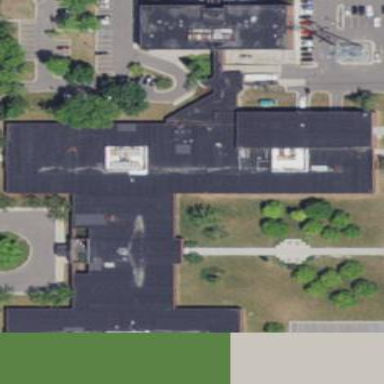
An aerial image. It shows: Hospital building.